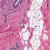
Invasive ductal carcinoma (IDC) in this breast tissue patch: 0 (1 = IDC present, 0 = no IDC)